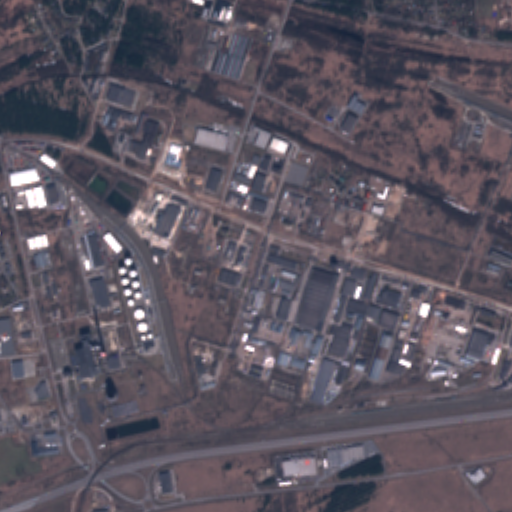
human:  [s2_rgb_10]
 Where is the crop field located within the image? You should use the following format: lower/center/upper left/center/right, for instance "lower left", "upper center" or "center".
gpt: The crop field is located in the lower left of the image.
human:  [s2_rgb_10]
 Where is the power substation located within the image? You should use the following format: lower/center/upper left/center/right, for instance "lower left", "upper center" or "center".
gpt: The power substation is located in the lower left of the image.
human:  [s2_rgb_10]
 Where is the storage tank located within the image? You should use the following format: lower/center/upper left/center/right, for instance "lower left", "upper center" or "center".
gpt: The storage tank is located in the lower left of the image.
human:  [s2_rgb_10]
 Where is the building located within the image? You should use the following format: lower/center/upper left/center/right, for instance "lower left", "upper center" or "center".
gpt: There is no building in the image.